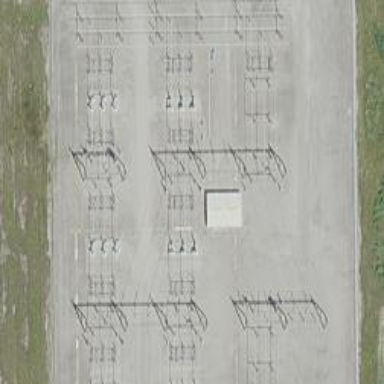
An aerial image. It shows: Switch used for power control.